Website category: phone
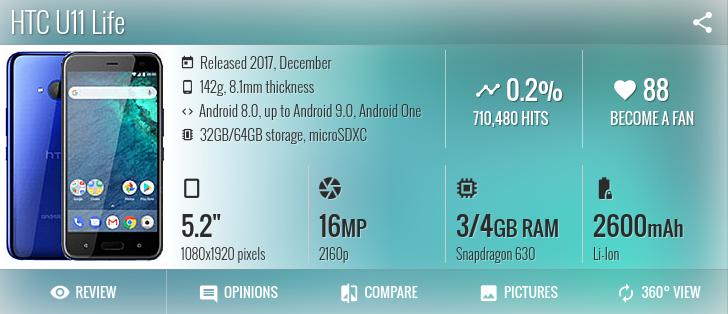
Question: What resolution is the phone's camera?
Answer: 2160p

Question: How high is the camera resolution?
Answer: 2160p

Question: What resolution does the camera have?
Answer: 2160p

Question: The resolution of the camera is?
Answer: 2160p

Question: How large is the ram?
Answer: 3/4 GB RAM

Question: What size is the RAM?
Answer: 3/4 GB RAM

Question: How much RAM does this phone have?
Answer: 3/4 GB RAM

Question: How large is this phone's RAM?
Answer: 3/4 GB RAM

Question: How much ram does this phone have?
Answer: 3/4 GB RAM

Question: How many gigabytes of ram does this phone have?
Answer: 3/4 GB RAM

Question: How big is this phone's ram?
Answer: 3/4 GB RAM

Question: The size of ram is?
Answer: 3/4 GB RAM

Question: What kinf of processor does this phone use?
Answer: Snapdragon 630

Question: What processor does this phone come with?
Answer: Snapdragon 630

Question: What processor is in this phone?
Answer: Snapdragon 630

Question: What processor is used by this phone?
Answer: Snapdragon 630

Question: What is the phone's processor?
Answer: Snapdragon 630

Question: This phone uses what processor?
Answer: Snapdragon 630

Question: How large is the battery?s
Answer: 2600 mAh

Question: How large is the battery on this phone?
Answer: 2600 mAh

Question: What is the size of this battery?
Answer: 2600 mAh

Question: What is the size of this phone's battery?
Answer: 2600 mAh

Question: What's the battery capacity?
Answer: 2600 mAh

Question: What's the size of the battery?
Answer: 2600 mAh

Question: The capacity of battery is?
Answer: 2600 mAh